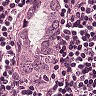
Metastatic tissue present: yes